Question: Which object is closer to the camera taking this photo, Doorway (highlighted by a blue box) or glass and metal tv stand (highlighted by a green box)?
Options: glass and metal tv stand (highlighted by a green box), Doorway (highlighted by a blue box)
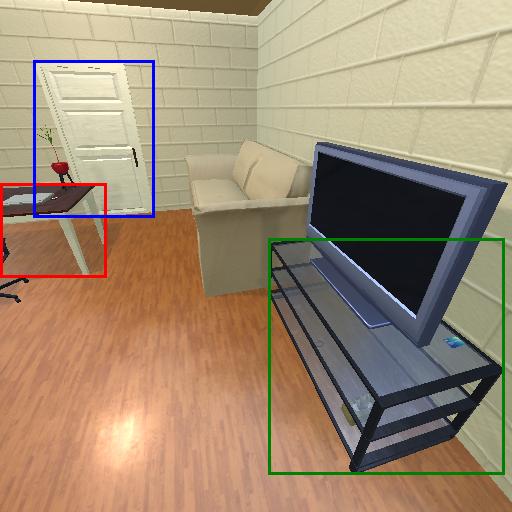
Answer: glass and metal tv stand (highlighted by a green box)